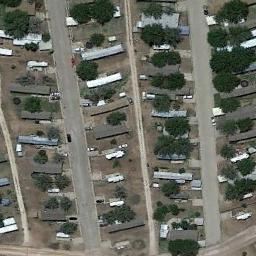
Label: mobile_home_park